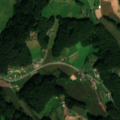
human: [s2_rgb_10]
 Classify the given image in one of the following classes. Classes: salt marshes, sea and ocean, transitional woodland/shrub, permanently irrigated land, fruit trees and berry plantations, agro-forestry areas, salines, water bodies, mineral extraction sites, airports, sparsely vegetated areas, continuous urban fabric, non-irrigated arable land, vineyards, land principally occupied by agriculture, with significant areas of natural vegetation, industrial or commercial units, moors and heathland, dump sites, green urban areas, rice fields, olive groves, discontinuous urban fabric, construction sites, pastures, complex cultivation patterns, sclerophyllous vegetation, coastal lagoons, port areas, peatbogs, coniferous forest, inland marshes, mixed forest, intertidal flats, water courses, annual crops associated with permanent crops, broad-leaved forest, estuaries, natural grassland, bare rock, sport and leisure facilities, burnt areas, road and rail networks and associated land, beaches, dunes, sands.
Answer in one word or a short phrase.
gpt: complex cultivation patterns, land principally occupied by agriculture, with significant areas of natural vegetation, broad-leaved forest